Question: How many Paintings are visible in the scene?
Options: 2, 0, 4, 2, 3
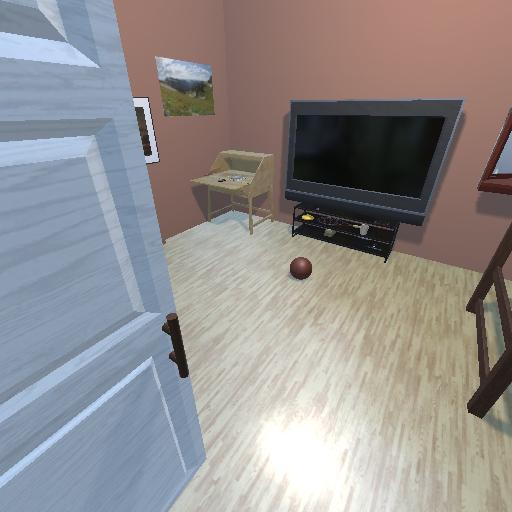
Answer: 2